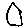
Label: house